Question: : 1.573
Jenkins version: 1.0.15 (latest)
: Red Hat Enterprise Linux Server release 5.9 (Tikanga)
'''
X Window System Version 7.1.1
Release Date: 12 May 2006
X Protocol Version 11, Revision 0, Release 7.1.1
Build Operating System: Linux 2.6.18-308.13.1.el5 x86_64 Red Hat, Inc.
Current Operating System: Linux kobaloki2 2.6.18-348.16.1.el5 #1 SMP Sat Jul 27 01:05:23 EDT 2013 x86_64
Build Date: 06 November 2012
Build ID: xorg-x11-server 1.1.1-48.100.el5
Before reporting problems, check http://wiki.x.org
to make sure that you have the latest version.
Module Loader present
'''
'''
/usr/bin/Xvfb
'''
I have some Selenium GUI based tests, that I'm running against a given environment/server's web site and where these tests check if everything for that site is working fine or not i.e. performing logging in / out and some other few clicks here n there successfully.
As these are Selenium GUI tests and I want to run these tests on a machine (Linux) in a mode, I need X display server (Xvfb).
I exported DISPLAY variable and started /etc/init.d/xvfb successfully.
'''
root 5996 1 0 2014 ? 00:00:00 /usr/bin/Xvfb :99 -ac -screen 0 1024x768x8
'''
I'm using , which is installed successfully on my Jenkins instance and configurations in both Jenkins Global and Jenkins job level is setup correctly and it's working fine if I run the job on master/slave instances (: ).
When I run only simultaneous runs of the job, I see the following processes i.e. per run and the job finishes successfully. :
'''
u10003 16264 6921 1 12:56 ? 00:00:01 Xvfb :1 -screen 0 1024x768x8 -fbdir /production/JSlaves/kobaloki2_2/xvfb-2015-02-03_12-56-41-60597.fbdir
u10003 16289 6691 0 12:56 ? 00:00:00 Xvfb :2 -screen 0 1024x768x8 -fbdir /production/JSlaves/kobaloki2_1/xvfb-2015-02-03_12-56-46-7546741396559175462.fbdir
'''
I trying to run concurrent runs of a Jenkins job (which runs Selenium GUI Integration/Acceptance tests on a master / slave servers).
to run multiple concurrent builds/runs of this Jenkins job (so that I can have multiple tests running at the same time i.e. to perform some kind of Volume based testing).

:
If the check box for "Let Xvfb choose display name" is checked, then I'm getting the following error .
'''
13:33:01 Xvfb starting$ Xvfb -displayfd 2 -screen 0 1024x768x8 -fbdir /production/jenkinsAKS/xvfb-2015-02-03_13-33-00-6577455998897275731.fbdir
13:33:01 Unrecognized option: -displayfd
...
....bunch of options for Xvfb command
...
..
13:33:01 Fatal server error:
13:33:01 Unrecognized option: -displayfd
13:33:01
13:33:11
13:33:11 ERROR: Xvfb failed to start, consult the lines above for errors
'''
Per this link: <URL>
Let Xvfb choose display name Uses the option of Xvfb by which it chooses its own display name by scanning for an available one. . .
In the above snapshot (Xvfb plugin), I see box, is there any option that I can try which will tell Xvfb to use a display# which is not currently in use?
It seems like I need to update X server version (Xorg -version). ?
If I the above mentioned checkbox and if I run multiple builds () of this Jenkins job, then I get the following error if the DISPLAY number is already in use.
This error comes either for display #1 or #2 depending upon how Xvfb plugin assigns the number in Jenkins environment (using node/slave# etc).
'''
13:04:27 Fatal server error:
13:04:27 Server is already active for display 1
13:04:27 If this server is no longer running, remove /tmp/.X1-lock
13:04:27 and start again.
13:04:27
13:04:27 unlink: No such file or directory
13:04:42 unlink failed, errno 2
13:04:42 ERROR: Xvfb failed to start, consult the lines above for errors
**How can I get rid of the above error** (seems like when I can resolve bullet 2 above)?
'''
If I use a single slave (either on the same master instance or on any other server) and increase the # of executors from 1/2 to 20 or greater, then, Xvfb is successfully running N number of builds/runs/tests at the same time without any failures. I can also use naginator plugin if required for retrying a failed build if any due to DISPLAY not available. BUT, this is not what I'm looking at this time.
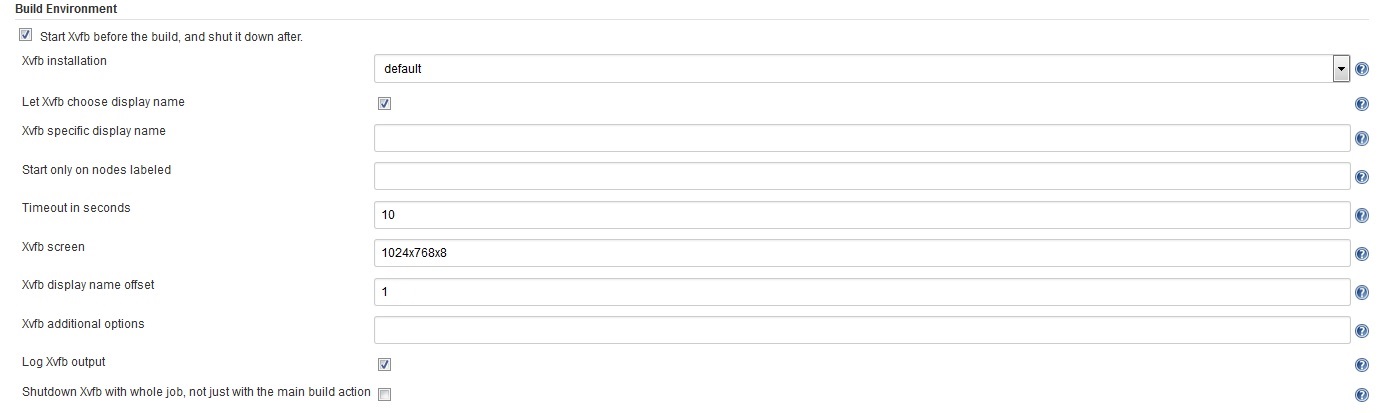
Answer: Answer time.
1. It depends on your machine i.e. Xvfb installed on your machine may not have -displayfd option (but may be a different similar one) but Xvfb plugin in Jenkins is passing it for you when you check that checkbox. Try a different option if available (see Xvfb help or man page on your OS machine). Now, I'm NOT using / checking this checkbox.
2. Actually not required as Xvfb plugin will generate a new instance and assign a DISPLAY (:NN) where NN is a number automatically per individual run.
3. I can use yum command.
4. This error doesn't come each time. If this happens and error comes in all Jenkins job runs, then you can run the following command to fix it. /etc/init.d/xvfb stop; sleep 2; /etc/init.d/xvfb start
To get a copy of xvfb file, you can get it online (where some xvfb file which sits under /etc/init.d folder, have more options that just stop/start.
Now, the solution to my ACTUAL problem (for which I was trying everything) is mentioned in other post here: <URL>